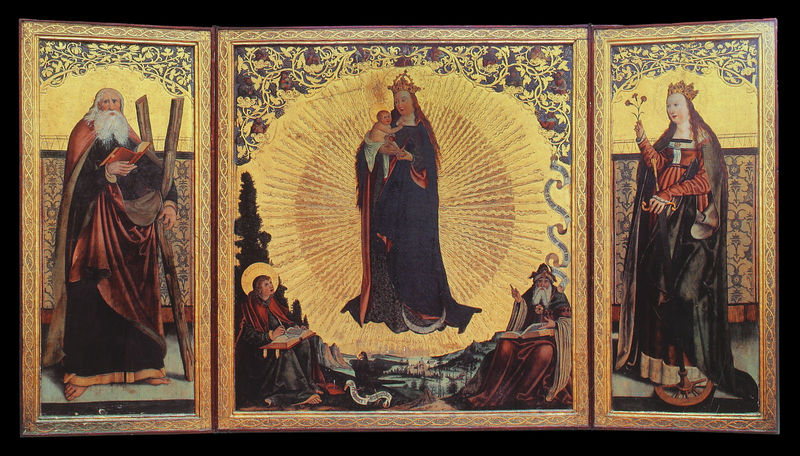
Titel: Altarretabel in der Blasiuskapelle der Severikirche zu Erfurt
Künstler: Peter von Mainz
Standort: Erfurt, St-Severi-Kirche (EU - D - Thüringen)
Schlagwörter: blau, gemälde, landschaft, blume, blumen, holz, schwarz, weiss, rosen, rot, bart, johannes, rahmen, bild, sonne, gold, haare, kind, krone, füße, berge, rad, buch, kreuz, strahlen, stift, altar, christus, jesus, landscahft, heiliger, heilige, heilig, maria, madonna, petrus, altarbild, anna, joseph, andreaskreuz, flügelaltar, katharina, königing, triptychon, strahlenkranz, triptichon, evangelist, heilgenschein, kreu, andreas, rsen